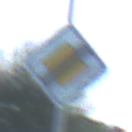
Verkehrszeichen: EndeVorfahrtsstrasse
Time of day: MorningAfternoon
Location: Outdoor (Nature)
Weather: PartlyCloudy
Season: NotSpecified
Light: Natural